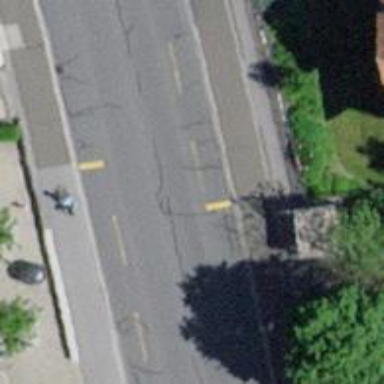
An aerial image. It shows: Bus stop with shelter.